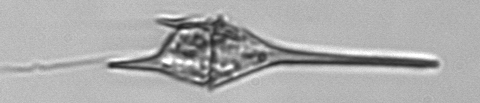
Label: Tripos_lineatus